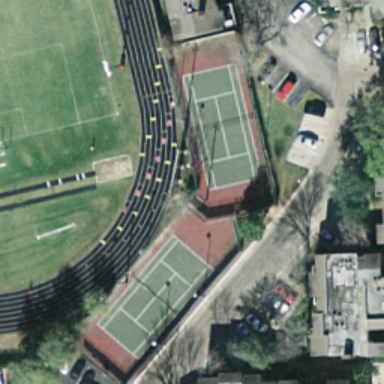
Two tennis courts next to a stadium with a road surrounded .